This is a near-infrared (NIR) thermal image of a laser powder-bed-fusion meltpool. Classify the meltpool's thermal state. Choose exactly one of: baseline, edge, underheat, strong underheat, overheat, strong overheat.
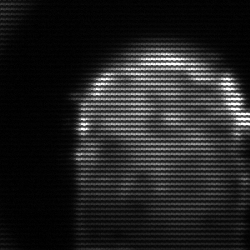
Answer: baseline